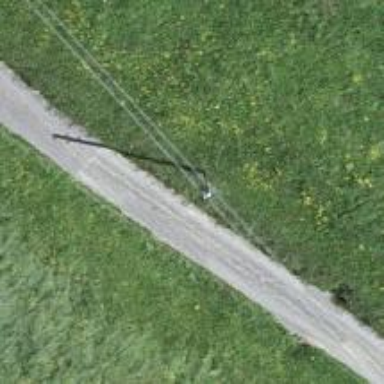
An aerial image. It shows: Power pole.